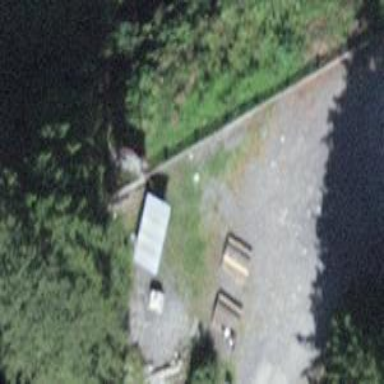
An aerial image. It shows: Picnic site for tourists.